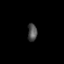
Tissue: prostate
Cell type: T cells
Senescence score: 0.3476
Nuclear area (px): 159
Mean DAPI intensity: 79.78